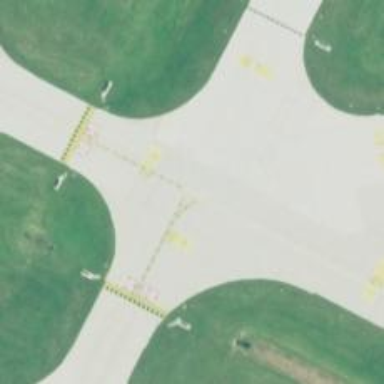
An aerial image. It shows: View of taxiway at the airport.